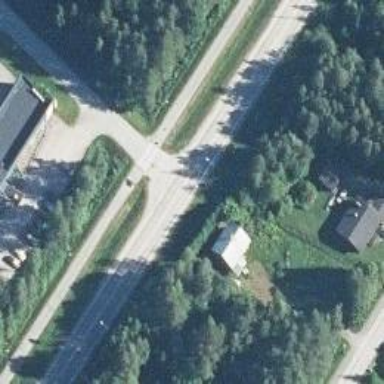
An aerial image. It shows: Asphalt cycleway with zebra crossing.